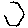
Label: hexagon